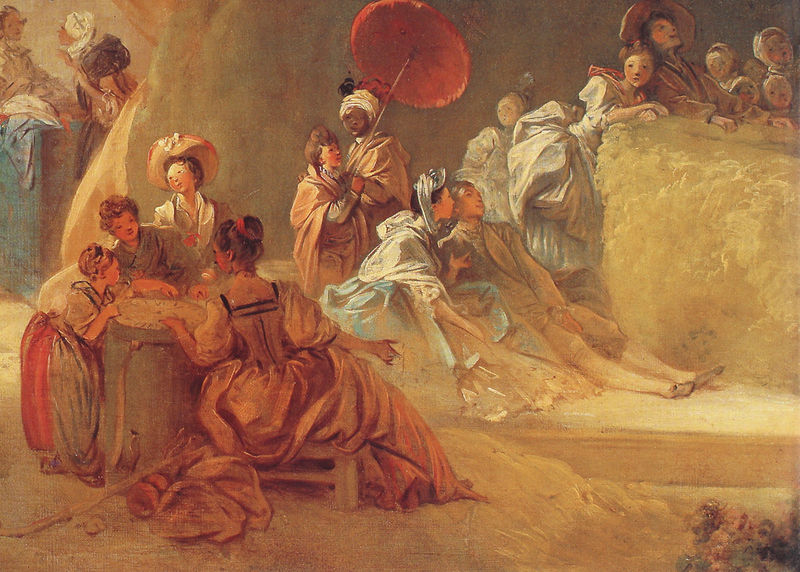
Titel: Der Jahrmarkt in Saint-Cloud
Künstler: Jean - Honoré Fragonard
Institution: Paris, Banque de France
Schlagwörter: blau, felsen, gemälde, gruppe, mann, weiß, frauen, gelb, menschen, mädchen, sitzen, damen, frankreich, frau, hell, hut, hüte, kleid, kleider, männer, orange, rot, schirm, sonnenschirm, gesellschaft, haube, herren, diener, sonne, kind, rokoko, kinder, kopfbedeckung, füße, liegen, jungen, getreide, vergnügen, goya, spiel, neger, spitzweg, zille, trommel, sklave, mohr, turban, gespräche, sonnen, määnner, sonnenschrim, igkesonne